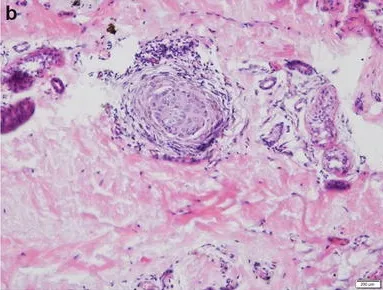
B; H&E staining showing perifollicular fibrosis (x400 magnification).
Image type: pathology (h&e)